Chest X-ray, AP view. Patient: 26 years old, sex M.
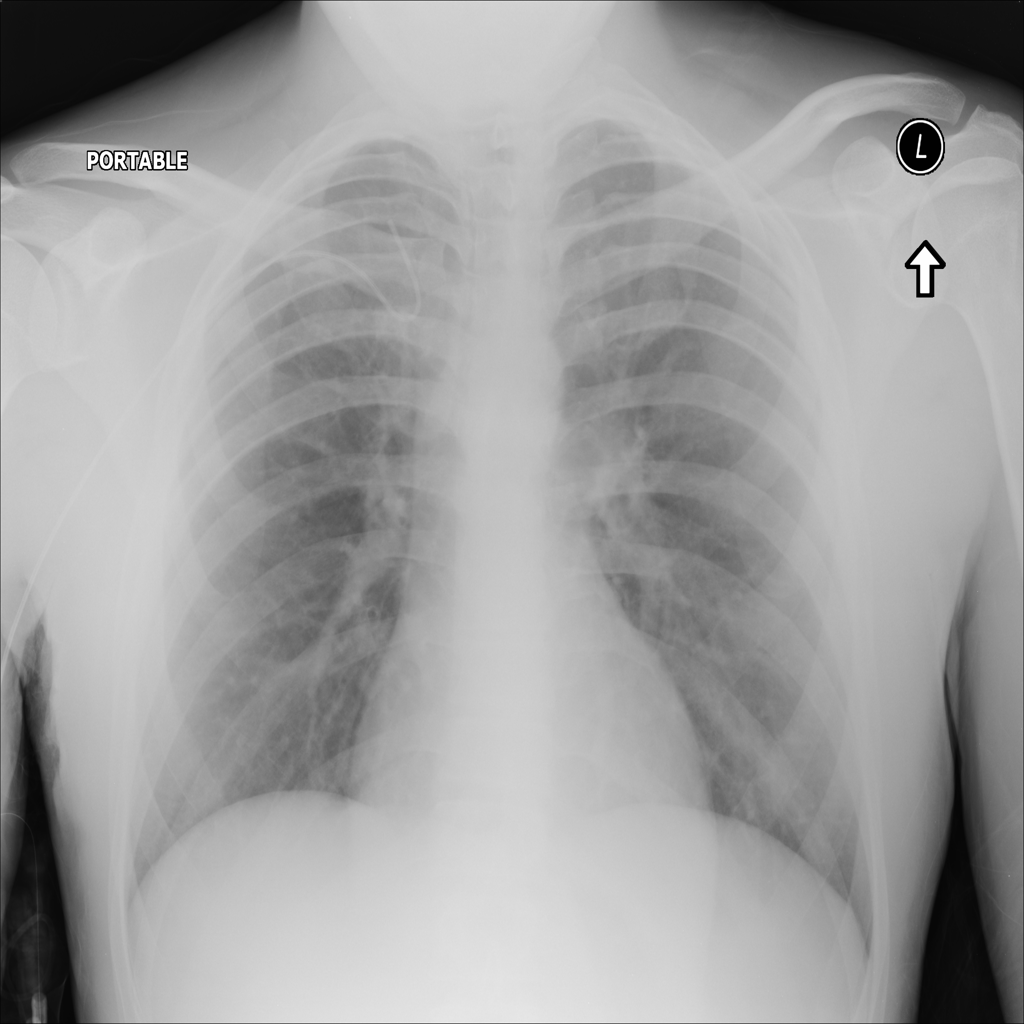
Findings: No Finding